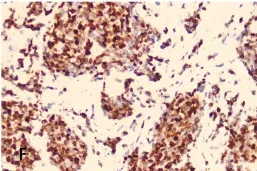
H&E staining and immunostaining of specimens from the resected mass (metastasis). Ki-67.
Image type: pathology (immunostaining)